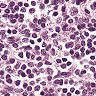
Metastatic tissue present: no